Field crop: maize
Growth stage: 2
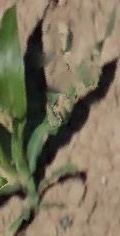
Species: maize